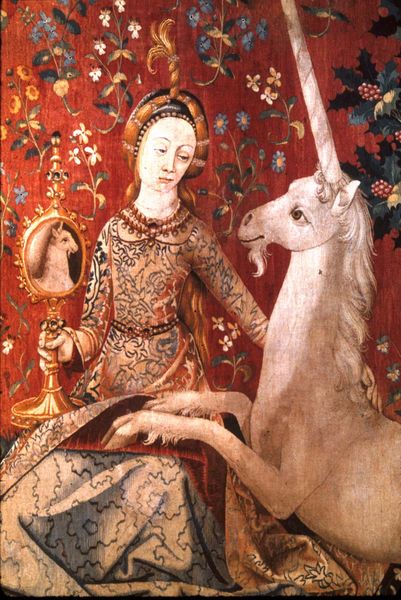
Titel: Die Dame mit dem Einhorn, la Dame à la Licorne; Die fünf Sinne
Institution: Paris, Musée de Cluny
Schlagwörter: blume, blumen, frau, kleid, nase, weiss, dame, rot, muster, ornament, teppich, bart, falten, kragen, spiegel, vorhang, auge, gewand, gold, pflanzen, haarreif, lippen, prinzessin, ranken, huf, hufe, mähne, liebe, romantik, tapete, wandteppich, rothaarig, burg, asien, streichelnd, ornamental, weben, einhorn, fasern, unicorn tapestry paris musée cluny